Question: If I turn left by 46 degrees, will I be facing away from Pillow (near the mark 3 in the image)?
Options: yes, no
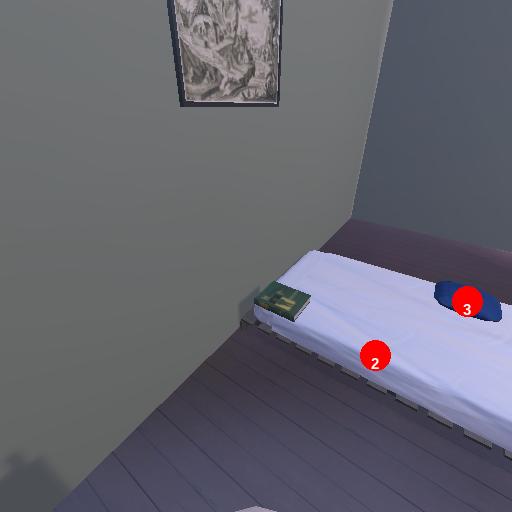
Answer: yes